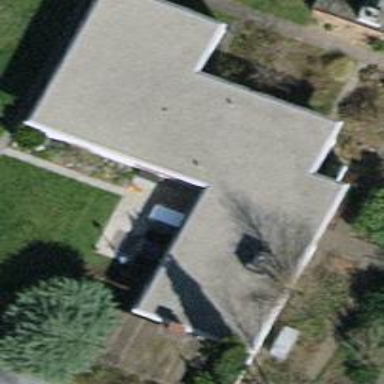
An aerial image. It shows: Building with tile roof.